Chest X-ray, PA view. Patient: 38 years old, sex F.
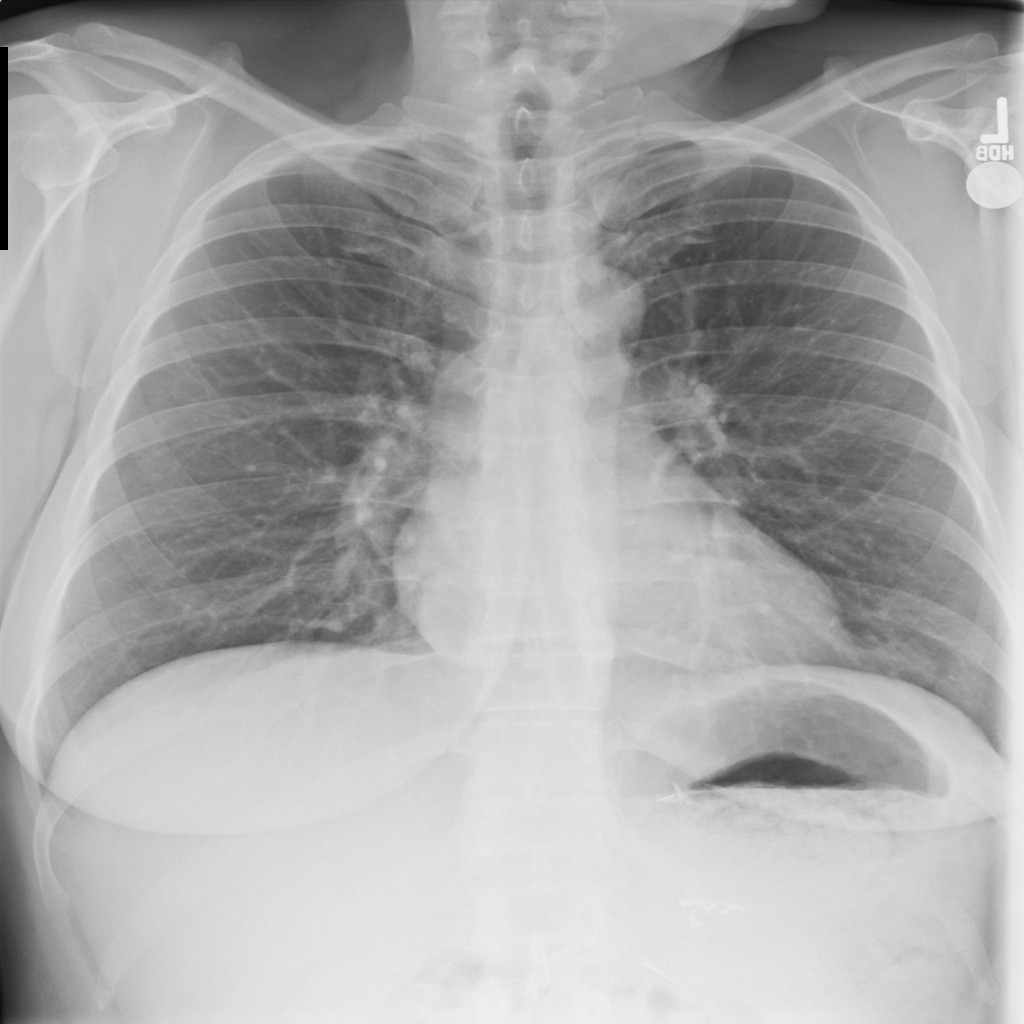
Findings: No Finding